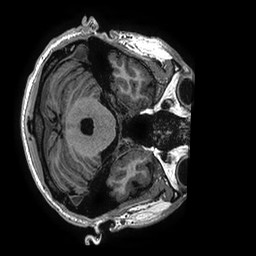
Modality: T1w
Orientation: axial
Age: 40
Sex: male
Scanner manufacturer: ge
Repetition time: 0.00733 s
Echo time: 0.003 s